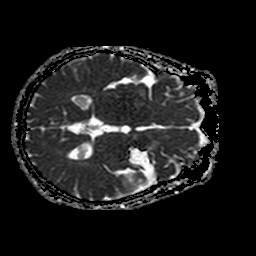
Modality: ADC
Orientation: axial
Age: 63
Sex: female
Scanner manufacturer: philips
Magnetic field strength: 1.5 T
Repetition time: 3.501 s
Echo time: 0.09257 s